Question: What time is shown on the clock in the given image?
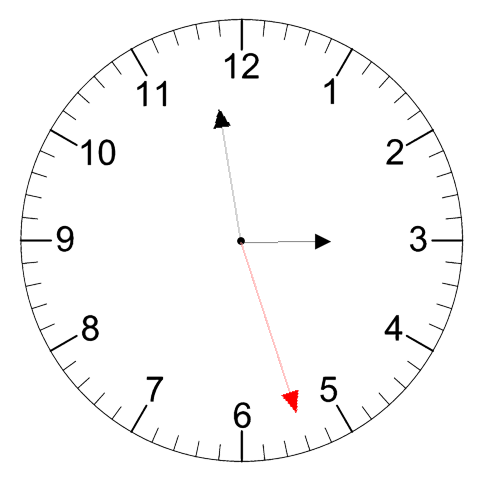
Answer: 02:58:27